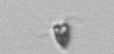
Label: Pyramimonas